Question: I'm working on two cells, one in and the other in . (see the image below).
For the column , I used '=if(REGEXMATCH(I2,"Grade 7"),REPLACE(I2,1,9,""),"")' as a formula so it means that the cell is not empty, right? So, the goal is to have cell T17 return blank when cell P17 has no value or returns as blank.

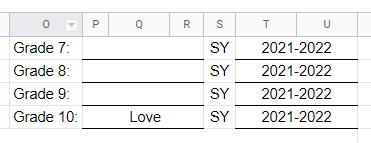
Answer: I already figured it out.
The formula that I used for cell T19: '=IF(P17="","","2021-2022")'